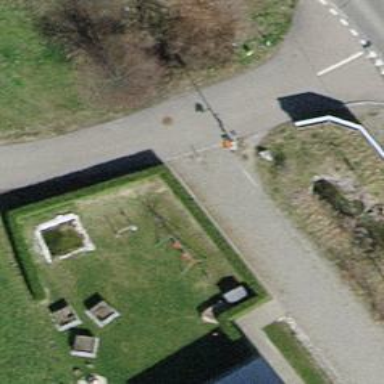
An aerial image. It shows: Aerial marker.